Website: macys
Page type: gifting
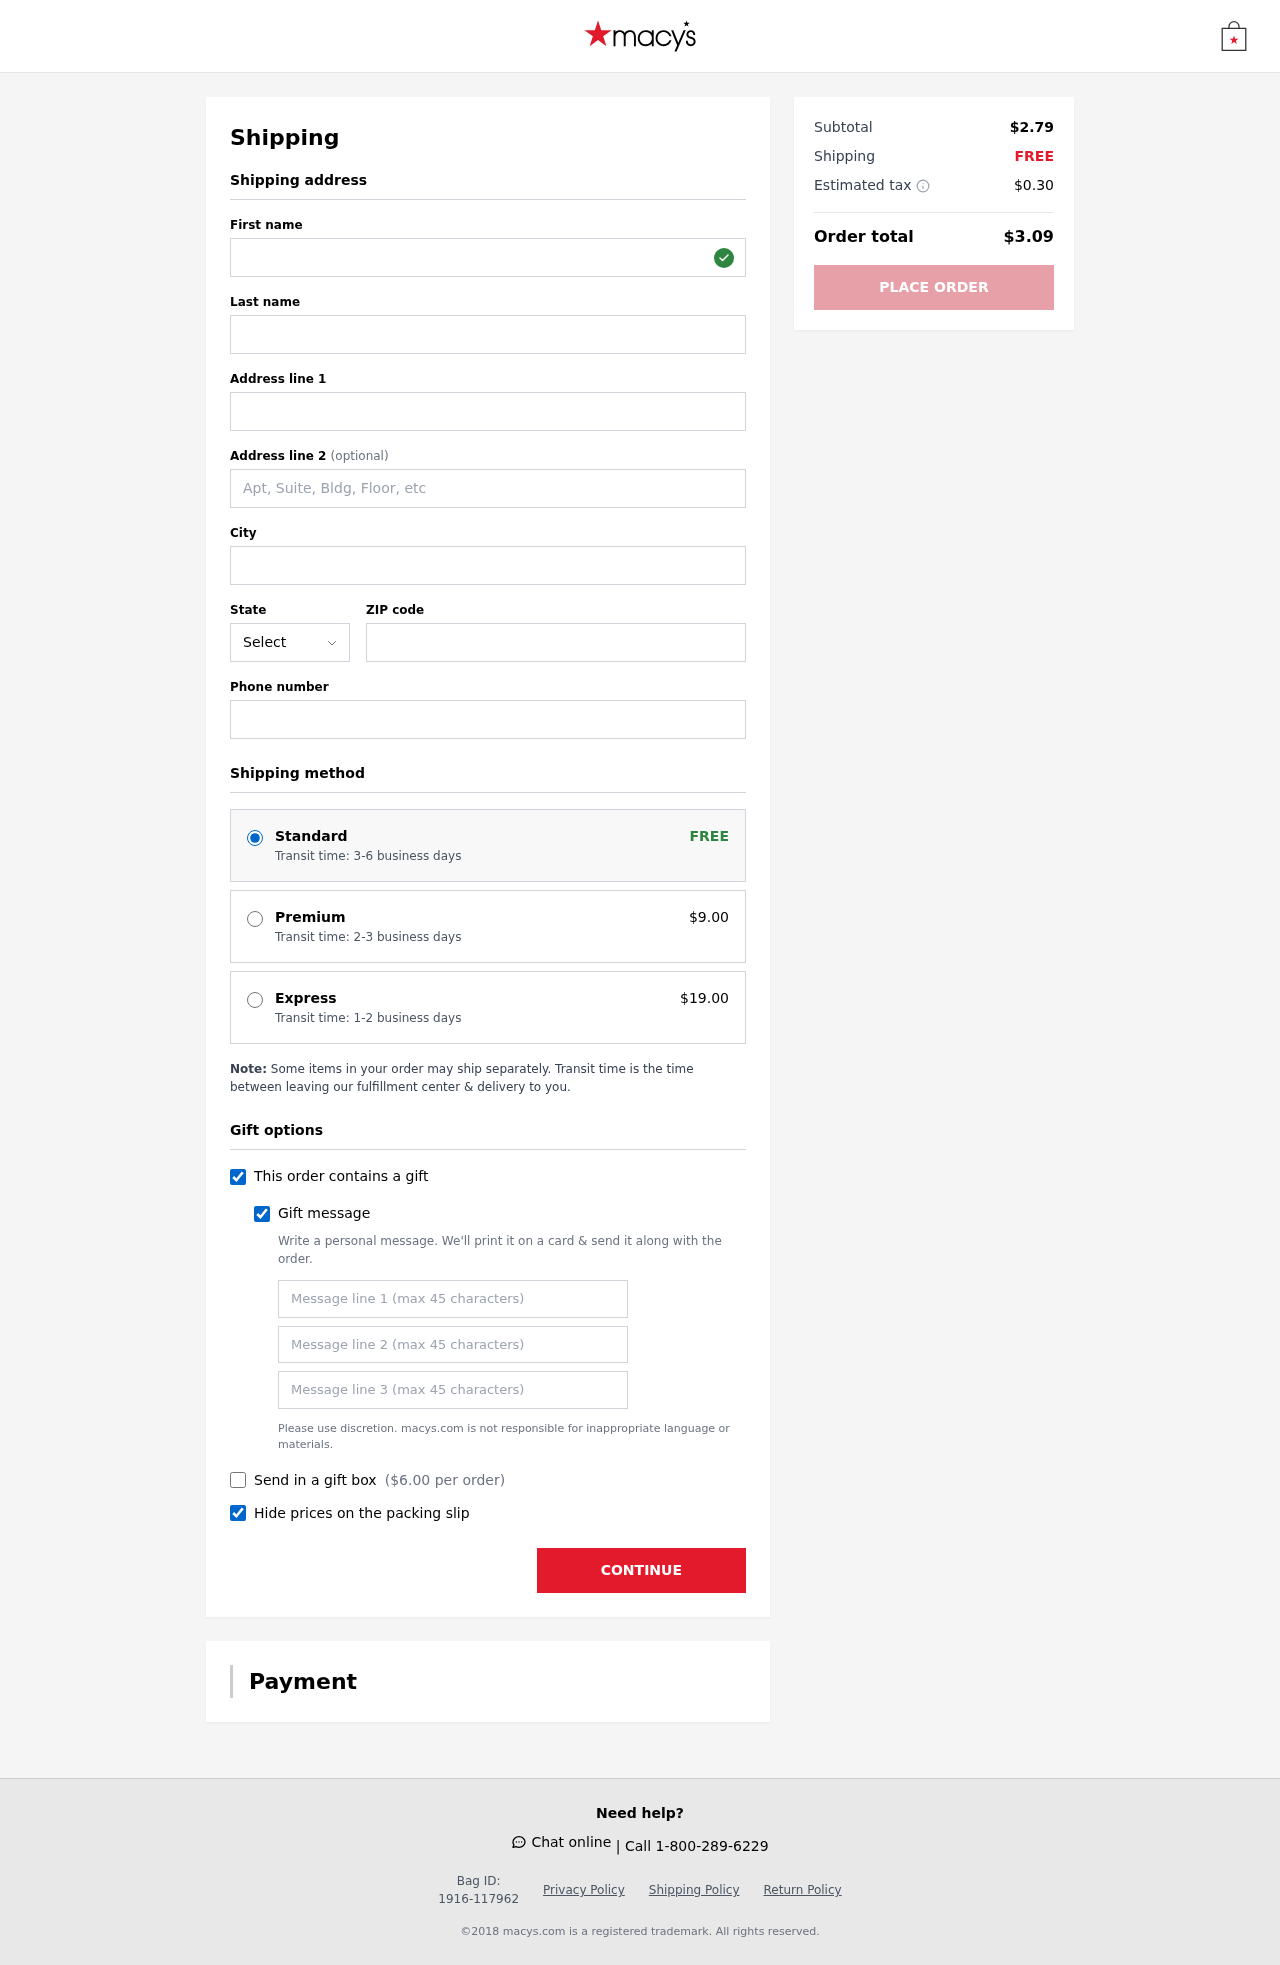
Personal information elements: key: PII_STATE_ABBR
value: GA
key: PII_FIRSTNAME
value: Mario
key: PII_LASTNAME
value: Hanson
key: PII_STREET
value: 06700 April Route
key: PII_CITY
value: Jacobburgh
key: PII_POSTCODE
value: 32743
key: PII_PHONE
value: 9003272221
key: PII_GIFT_MESSAGE
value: Hey Michael! I thought you could use a little sunshine, so I grabbed you this tropical fruit cup to brighten your day. Hope it adds a splash of sweetness to whatever you’re up to!  Mario
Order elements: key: ORDER_SHIPPING_STANDARD
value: Transit time: 3-6 business days
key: ORDER_SHIPPING_PREMIUM
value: Transit time: 2-3 business days
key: ORDER_SHIPPING_PREMIUM_PRICE
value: $9.00
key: ORDER_SHIPPING_EXPRESS
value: Transit time: 1-2 business days
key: ORDER_SHIPPING_EXPRESS_PRICE
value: $19.00
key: ORDER_GIFT_BOX_PRICE
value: $6.00
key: ORDER_SUBTOTAL
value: $2.79
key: ORDER_SHIPPING_COST
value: FREE
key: ORDER_TAX
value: $0.30
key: ORDER_TOTAL
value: $3.09